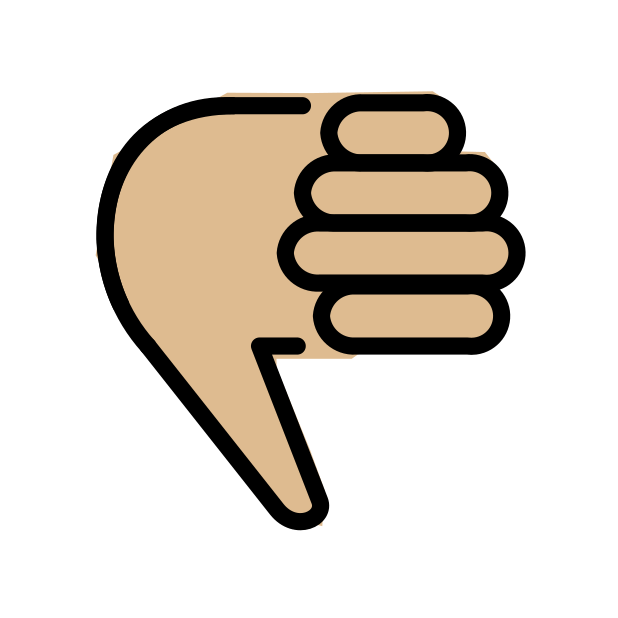
thumbs down: medium-light skin tone